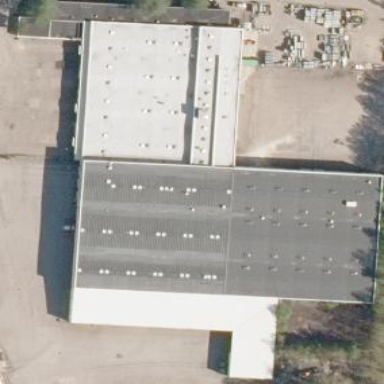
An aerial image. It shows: Industrial building.